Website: walmart
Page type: cart
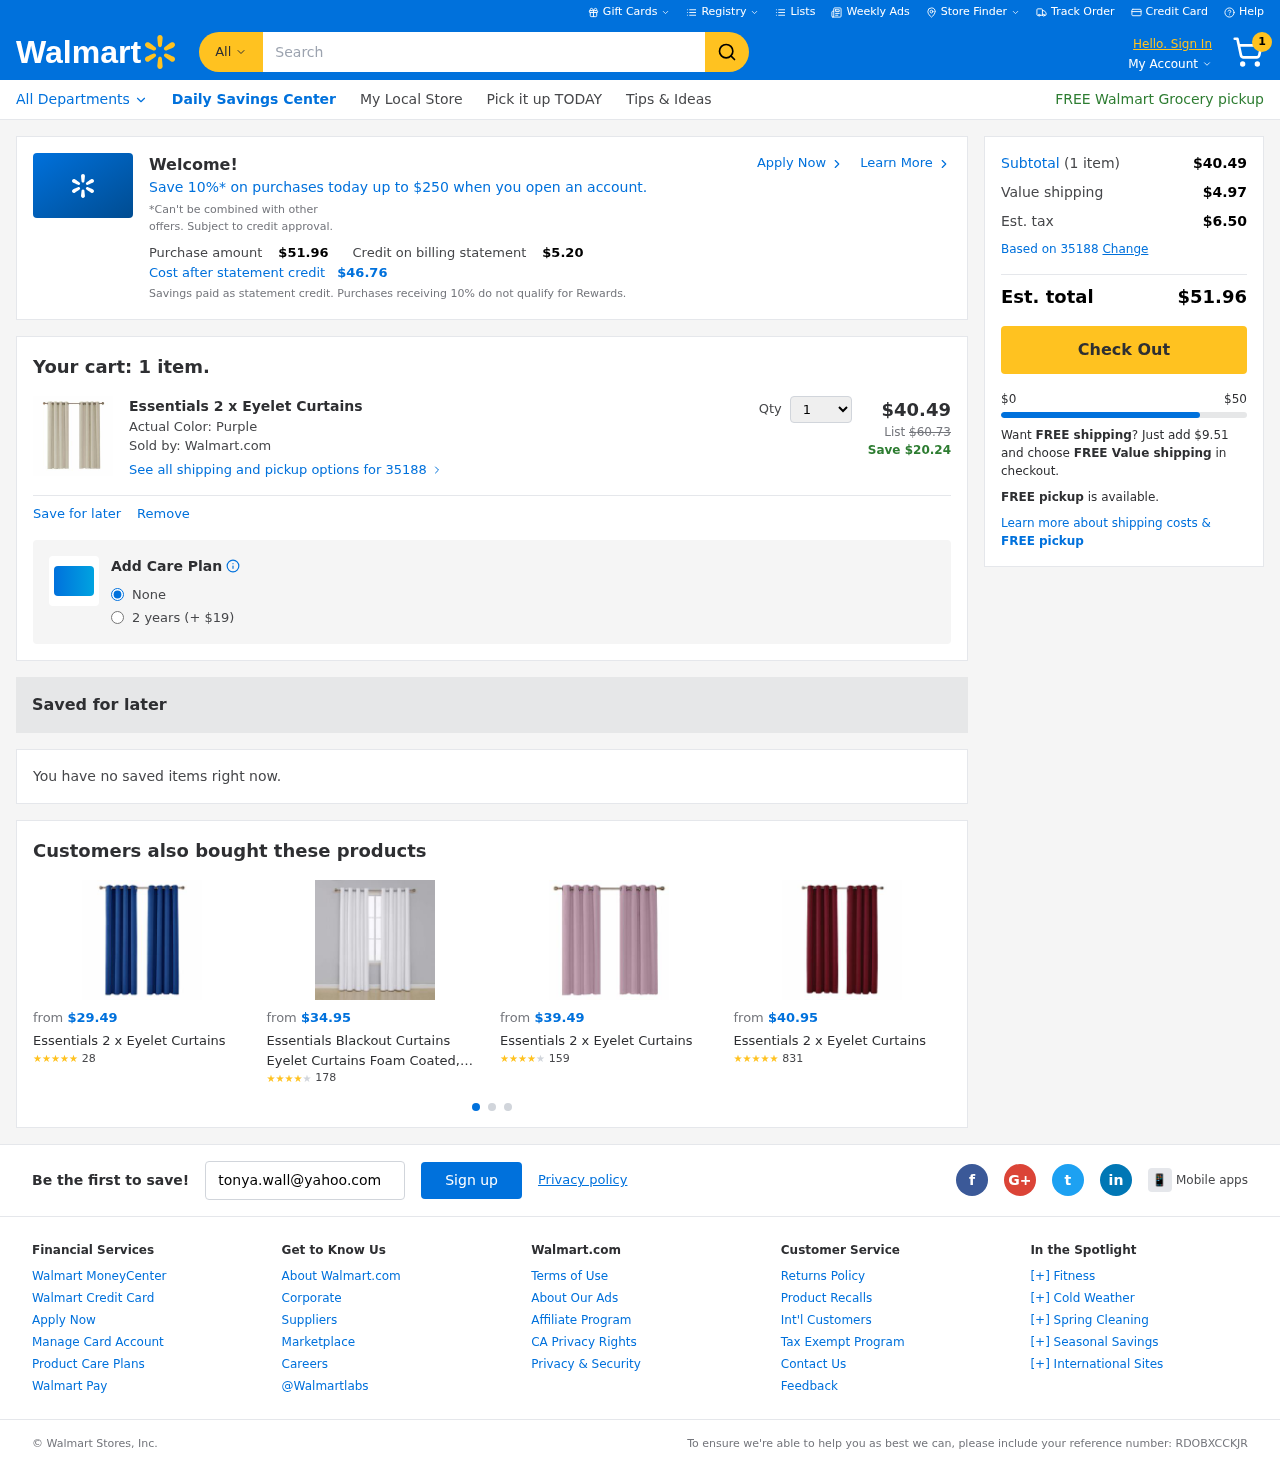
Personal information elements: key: PII_EMAIL
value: tonya.wall@yahoo.com
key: PII_POSTCODE
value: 35188
Product elements: key: PRODUCT1_NAME
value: Essentials 2 x Eyelet Curtains
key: PRODUCT1_PRICE
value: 40.49
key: PRODUCT1_QUANTITY
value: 1
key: PRODUCT2_NAME
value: Essentials 2 x Eyelet Curtains
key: PRODUCT2_NUM_RATINGS
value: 28
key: PRODUCT2_PRICE
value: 29.49
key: PRODUCT2_RATING
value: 4.6
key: PRODUCT3_NAME
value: Essentials Blackout Curtains Eyelet Curtains Foam Coated, White, 240x140
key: PRODUCT3_NUM_RATINGS
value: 178
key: PRODUCT3_PRICE
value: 34.95
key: PRODUCT3_RATING
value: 3.7
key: PRODUCT4_NAME
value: Essentials 2 x Eyelet Curtains
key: PRODUCT4_NUM_RATINGS
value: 159
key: PRODUCT4_PRICE
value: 39.49
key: PRODUCT4_RATING
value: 4
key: PRODUCT5_NAME
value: Essentials 2 x Eyelet Curtains
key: PRODUCT5_NUM_RATINGS
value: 831
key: PRODUCT5_PRICE
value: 40.95
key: PRODUCT5_RATING
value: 4.9
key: PRODUCT1_ORIGINAL_PRICE
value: $60.73
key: PRODUCT1_SAVINGS
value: Save $20.24
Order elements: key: ORDER_NUM_ITEMS
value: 1
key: ORDER_TOTAL
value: $51.96
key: PROMO_TOTAL_AFTER_CREDIT
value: $46.76
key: ORDER_SUBTOTAL
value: $40.49
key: ORDER_SHIPPING_COST
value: $4.97
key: ORDER_TAX
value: $6.50
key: FREE_SHIPPING_REMAINING
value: $9.51
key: ORDER_REFERENCE_NUMBER
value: RDOBXCCKJR
Search elements: key: HEADER_SEARCH
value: Search
Other elements: key: PROMO_CREDIT
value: $5.20